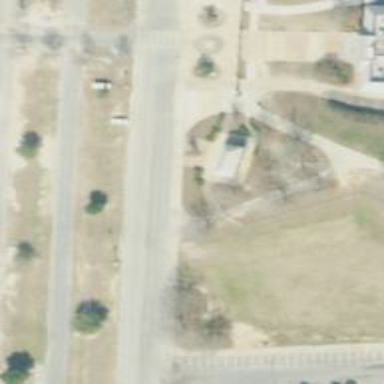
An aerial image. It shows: Service road.